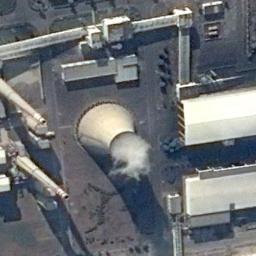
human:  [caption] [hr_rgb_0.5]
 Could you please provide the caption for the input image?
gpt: There are simple buildings in a thermal power station, A cooling tower that is steaming, and two chimneys .

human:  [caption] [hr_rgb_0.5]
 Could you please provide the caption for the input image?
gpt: The thermal power station is next to some buildings with white mist above .

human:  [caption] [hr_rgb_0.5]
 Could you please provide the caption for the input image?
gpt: Many buildings of different shapes are next to the thermal power station .

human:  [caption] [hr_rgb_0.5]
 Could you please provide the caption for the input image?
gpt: There are two thermal power stations, and the right one is emitting smoke .

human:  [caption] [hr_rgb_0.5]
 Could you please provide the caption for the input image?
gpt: There are some buildings and a chimney on the thermal power station .